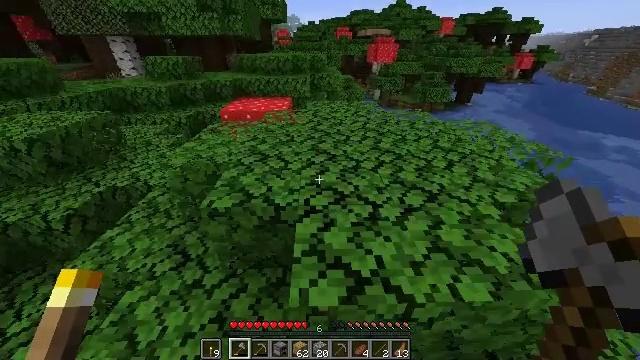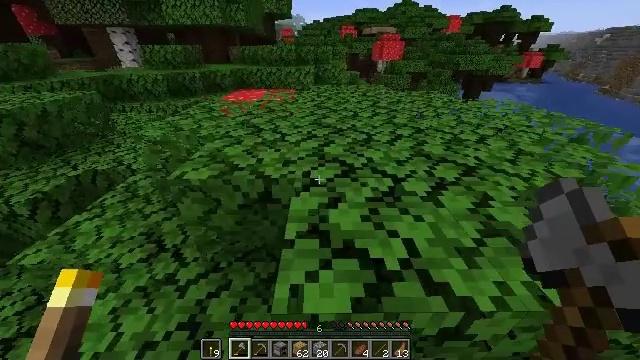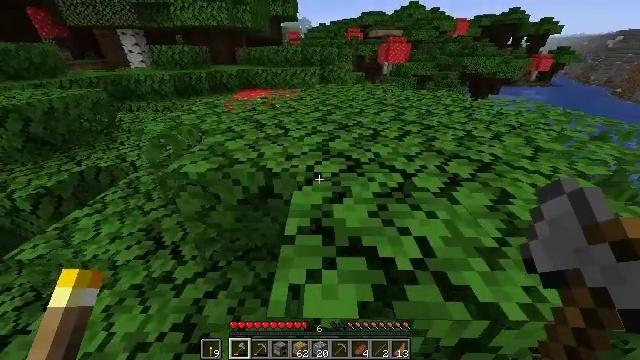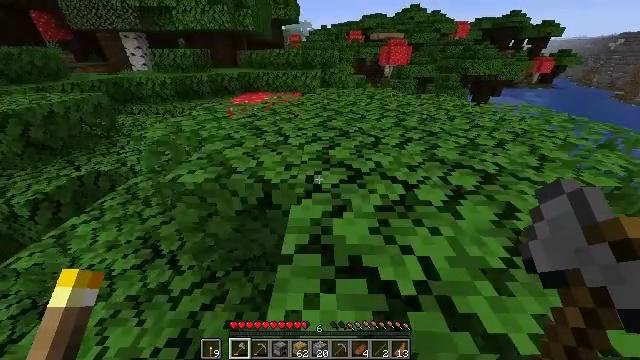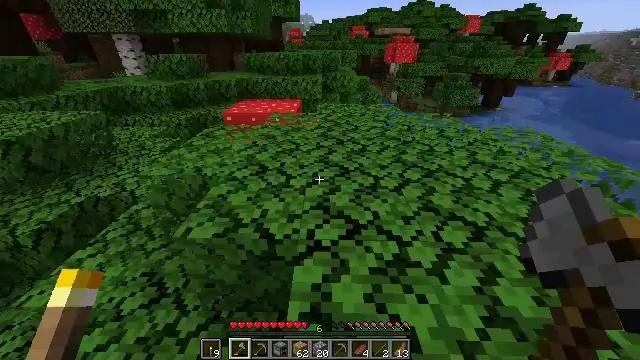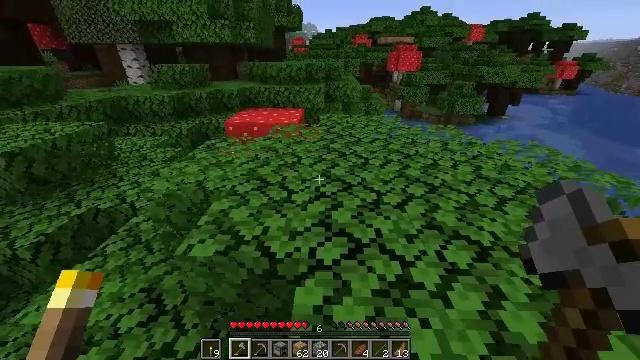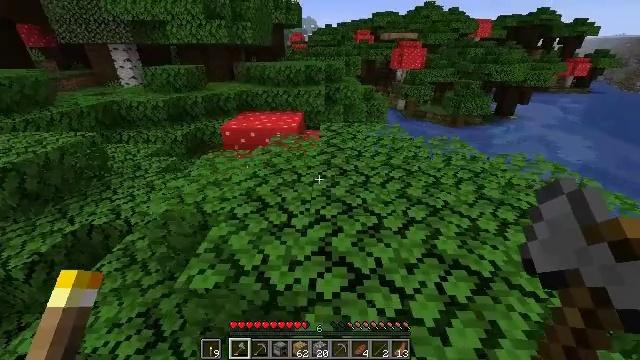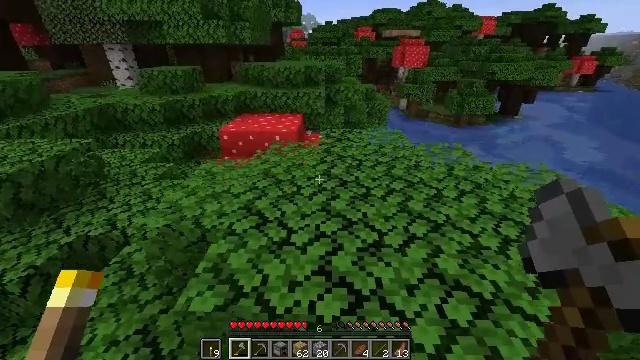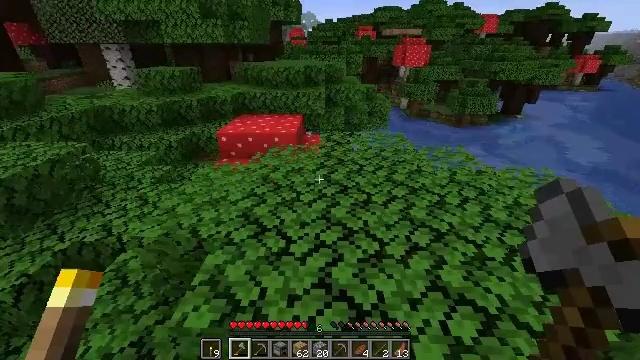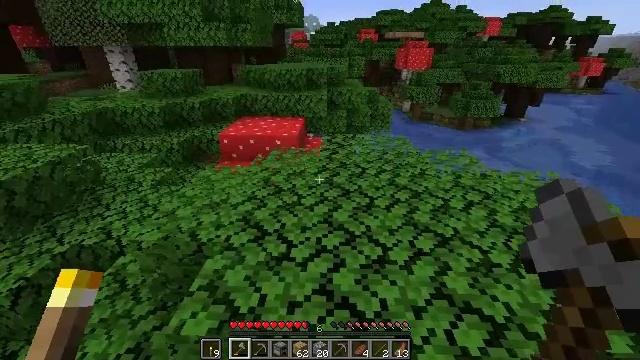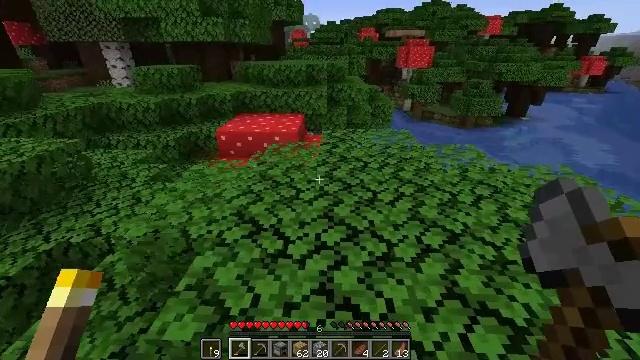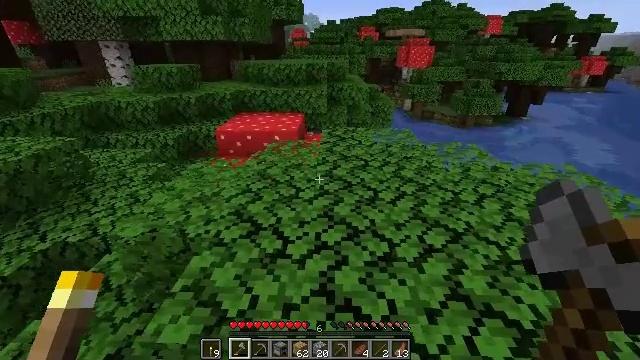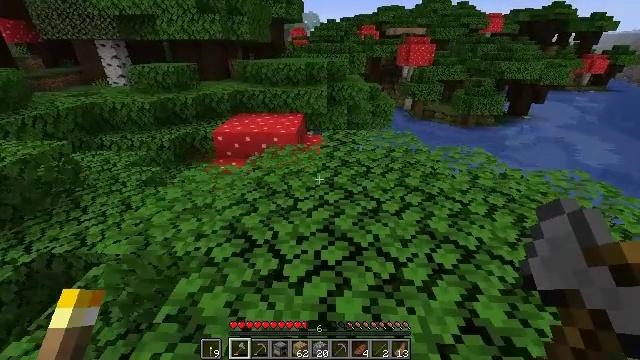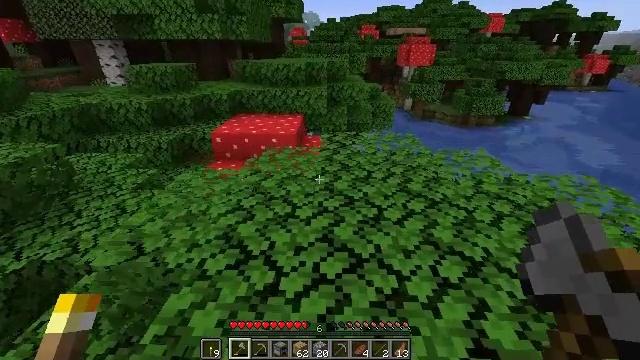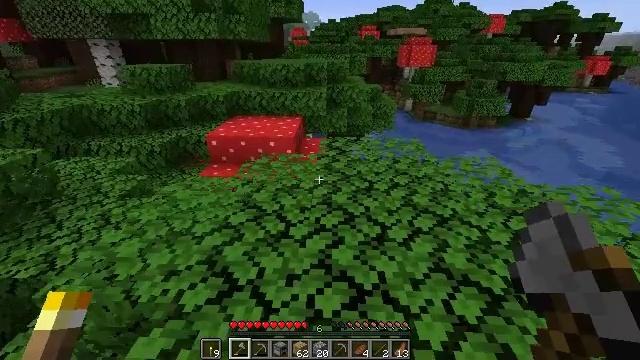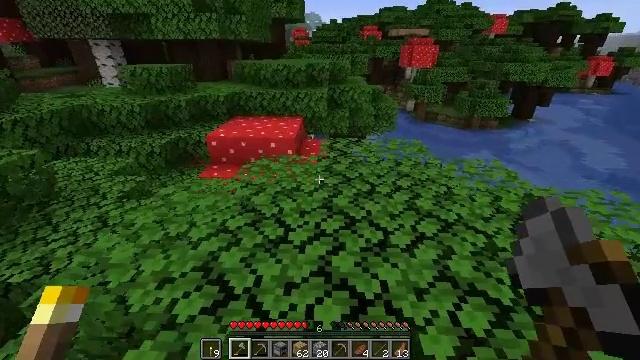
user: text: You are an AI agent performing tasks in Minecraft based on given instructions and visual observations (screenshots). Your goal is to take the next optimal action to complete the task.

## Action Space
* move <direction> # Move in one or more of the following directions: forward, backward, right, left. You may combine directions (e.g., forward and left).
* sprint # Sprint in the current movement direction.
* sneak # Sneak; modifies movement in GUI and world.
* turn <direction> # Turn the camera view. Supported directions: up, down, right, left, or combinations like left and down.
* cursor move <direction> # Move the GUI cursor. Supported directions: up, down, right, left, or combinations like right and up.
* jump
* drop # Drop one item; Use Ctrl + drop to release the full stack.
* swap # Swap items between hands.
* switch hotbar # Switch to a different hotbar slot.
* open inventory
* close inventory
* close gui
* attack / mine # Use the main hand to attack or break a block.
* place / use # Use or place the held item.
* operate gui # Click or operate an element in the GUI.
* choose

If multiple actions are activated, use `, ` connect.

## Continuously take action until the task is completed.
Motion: motion action
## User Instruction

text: Obtain red mushroom blocks for decoration.
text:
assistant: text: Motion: move forward, turn left
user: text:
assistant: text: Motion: move forward, turn left
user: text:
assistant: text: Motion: move forward, jump
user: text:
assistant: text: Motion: move forward, jump
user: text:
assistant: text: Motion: move forward, turn up, jump
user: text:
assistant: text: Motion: move forward, jump
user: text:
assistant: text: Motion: move forward, jump
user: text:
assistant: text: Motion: move forward
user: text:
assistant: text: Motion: move forward
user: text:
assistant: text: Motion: move forward
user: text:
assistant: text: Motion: move forward
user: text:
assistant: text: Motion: move forward
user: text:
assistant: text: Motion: move forward
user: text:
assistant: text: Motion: move forward
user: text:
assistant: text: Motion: move forward, sprint
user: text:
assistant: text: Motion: move forward, sprint, turn left
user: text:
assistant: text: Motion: move forward, sprint, turn left
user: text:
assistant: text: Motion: move forward, sprint, turn left
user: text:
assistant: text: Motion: move forward
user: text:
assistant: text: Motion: move forward
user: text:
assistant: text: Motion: move forward, turn down
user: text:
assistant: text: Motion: move forward, turn down
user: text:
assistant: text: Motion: move forward, turn down
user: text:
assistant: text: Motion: move forward, turn right and down
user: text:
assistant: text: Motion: move forward, turn down
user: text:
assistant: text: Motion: move forward, turn down
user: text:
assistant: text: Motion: move forward, turn down
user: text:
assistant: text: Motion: move forward
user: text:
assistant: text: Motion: move forward
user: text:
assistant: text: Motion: move forward